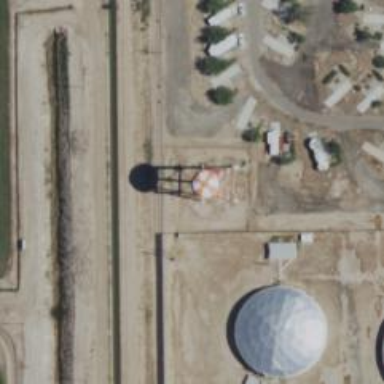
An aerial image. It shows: Water tower that is man-made.